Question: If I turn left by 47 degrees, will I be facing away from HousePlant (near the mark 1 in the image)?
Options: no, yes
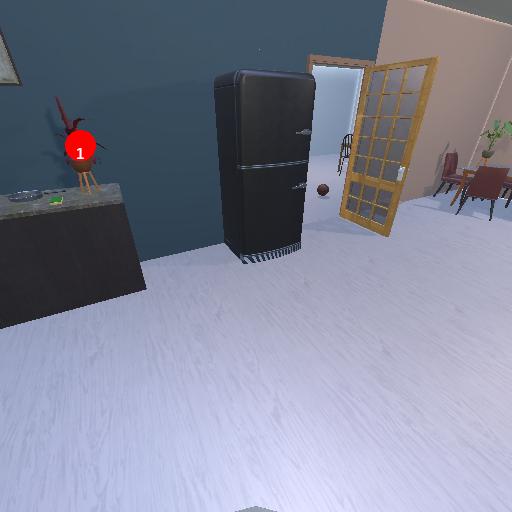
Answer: no